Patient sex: M
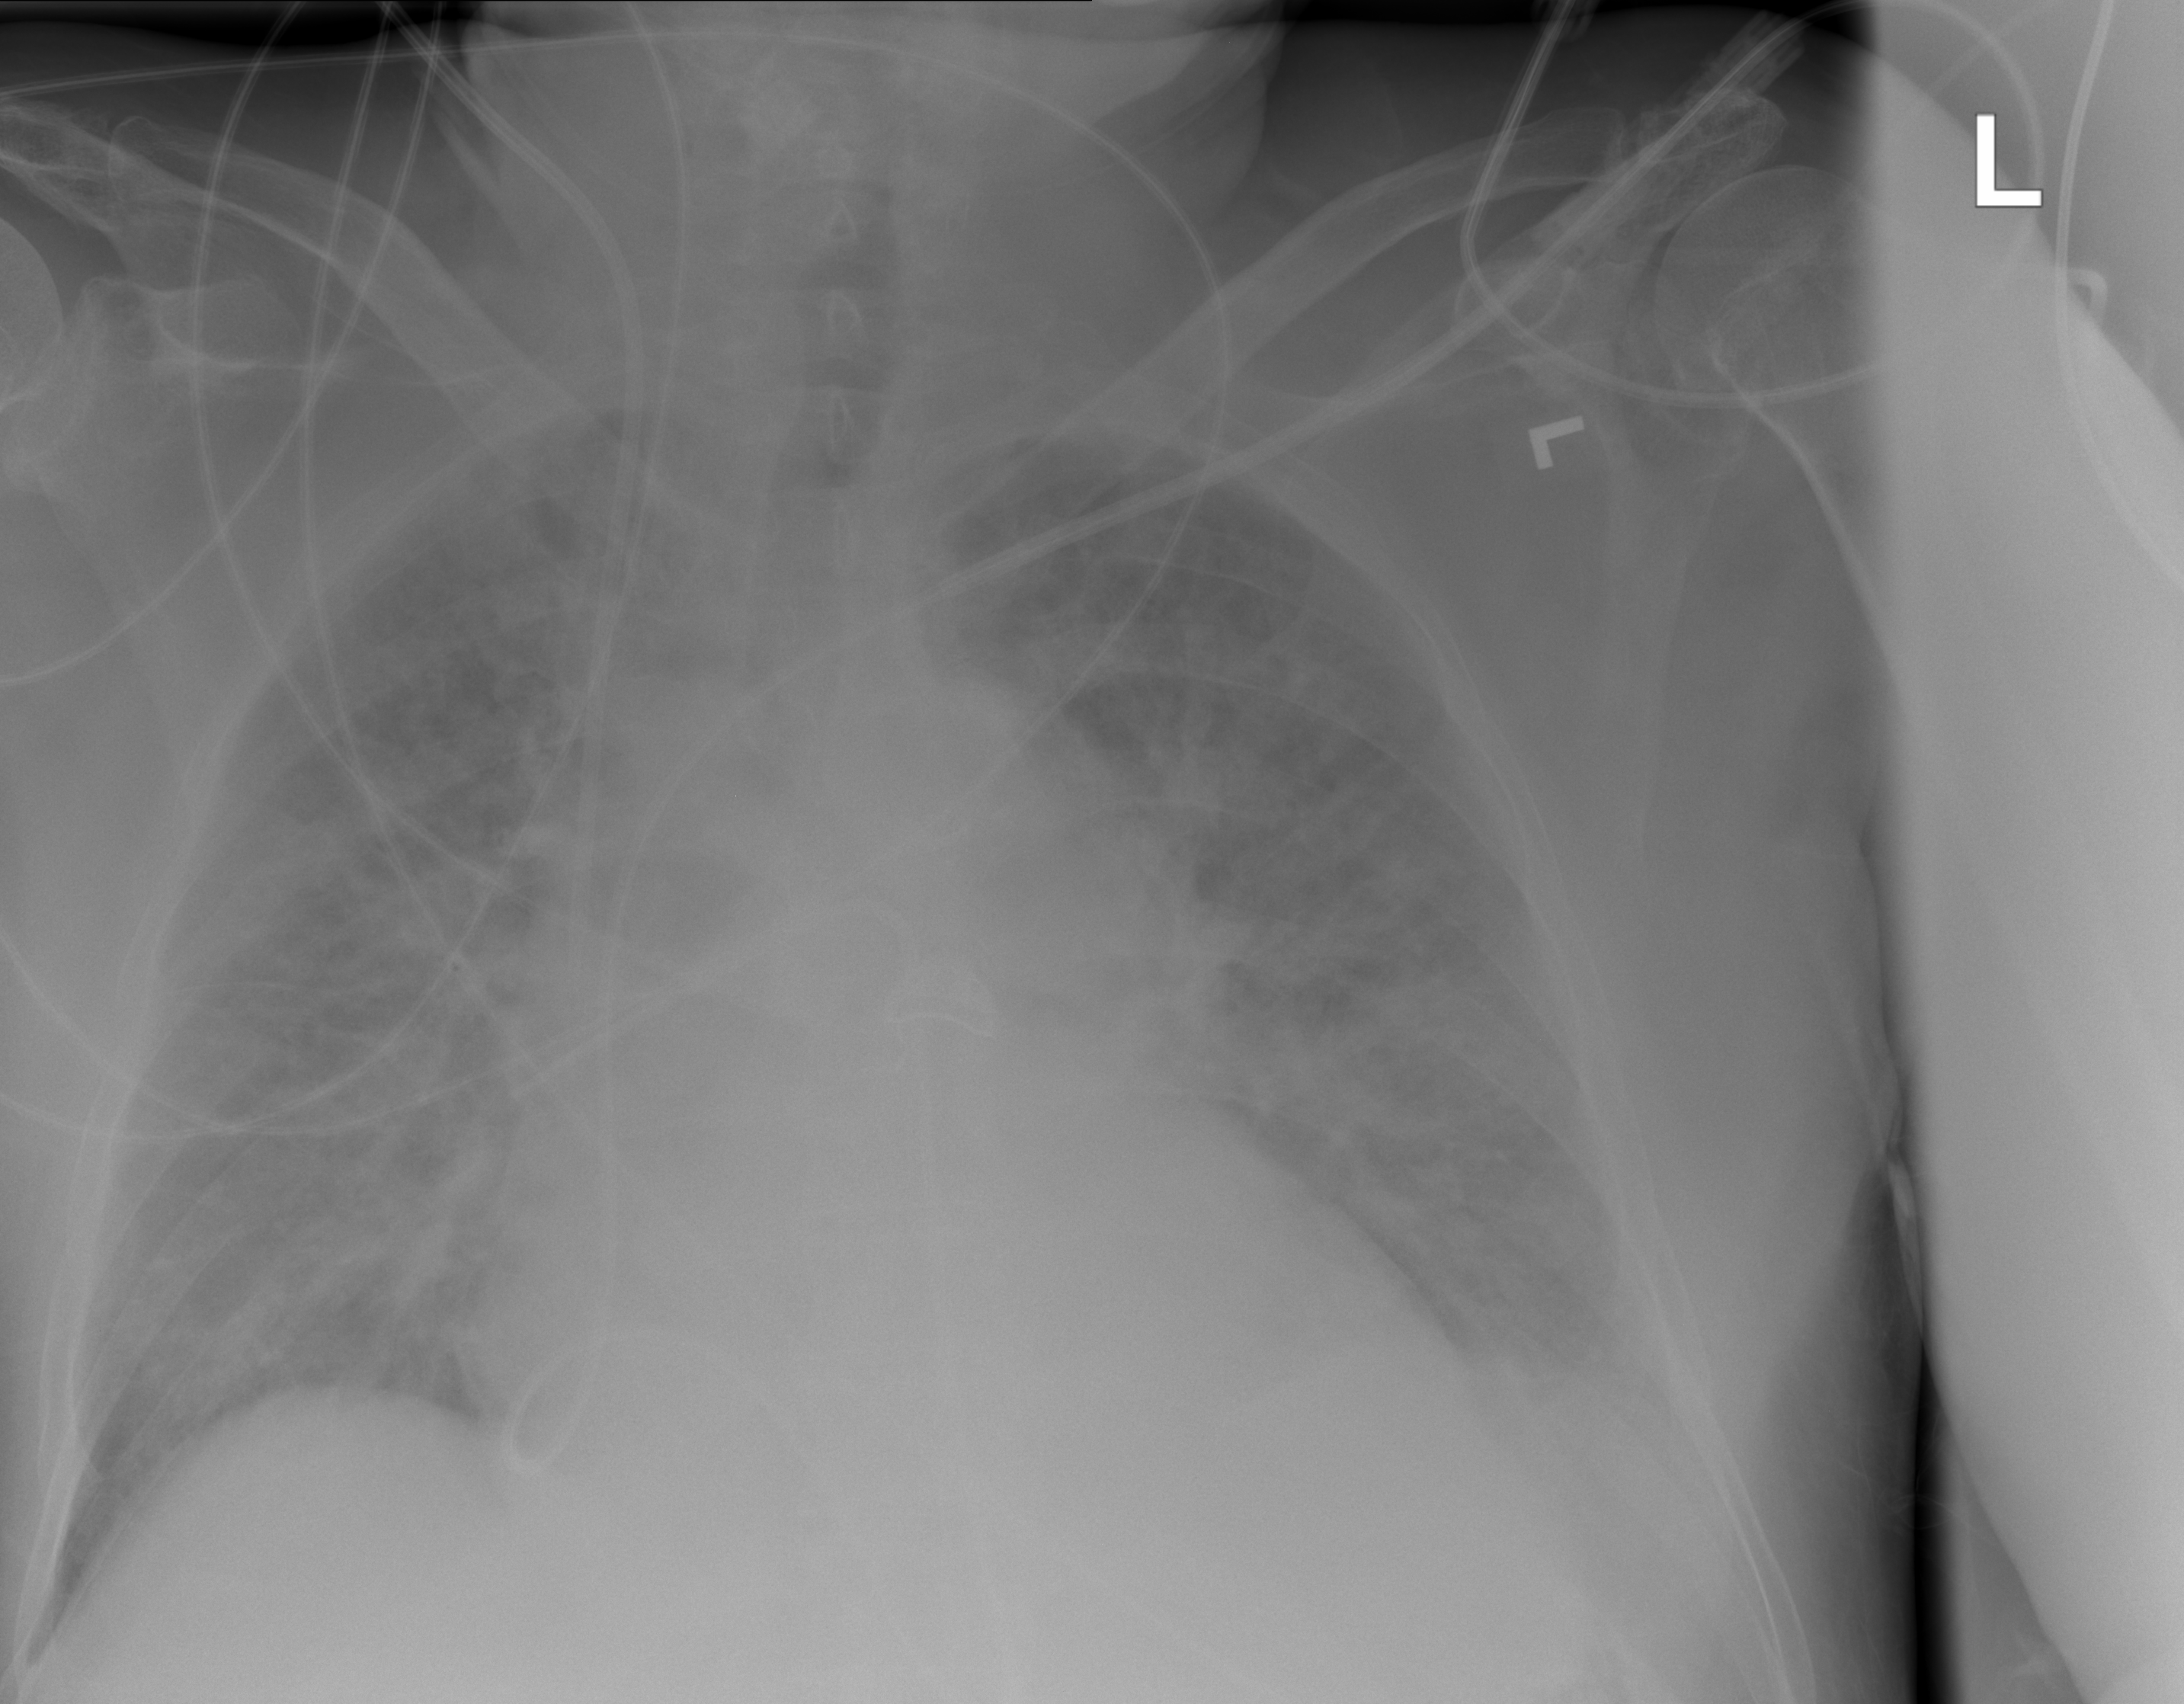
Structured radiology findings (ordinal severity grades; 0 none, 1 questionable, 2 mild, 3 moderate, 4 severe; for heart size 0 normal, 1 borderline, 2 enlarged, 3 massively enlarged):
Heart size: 2
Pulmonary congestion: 3
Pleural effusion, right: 1
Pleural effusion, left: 1
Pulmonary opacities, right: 3
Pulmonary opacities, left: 2
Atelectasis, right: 0
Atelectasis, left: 0